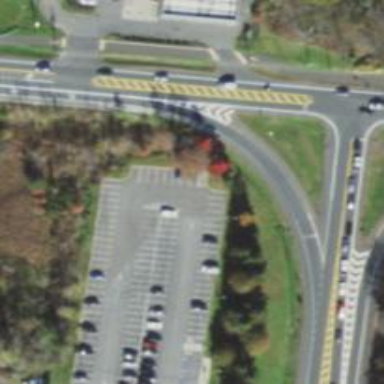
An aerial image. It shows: Parking area with asphalt surface. This is surface parking with park-and-ride facility.